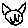
Label: cat